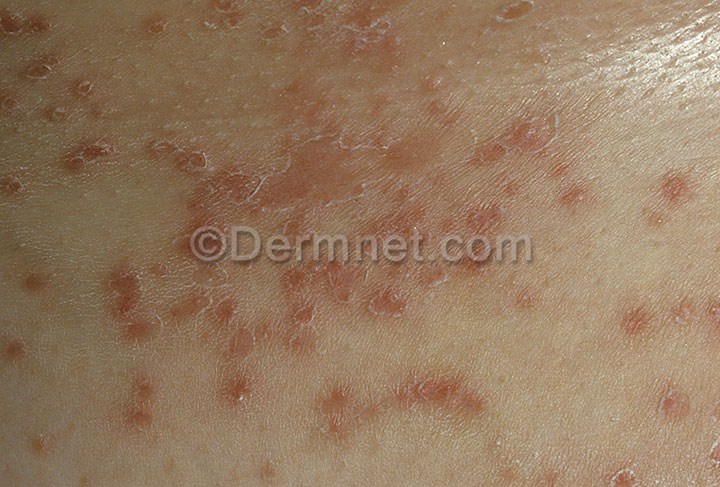
Disease: Tinea Ringworm Candidiasis and other Fungal Infections